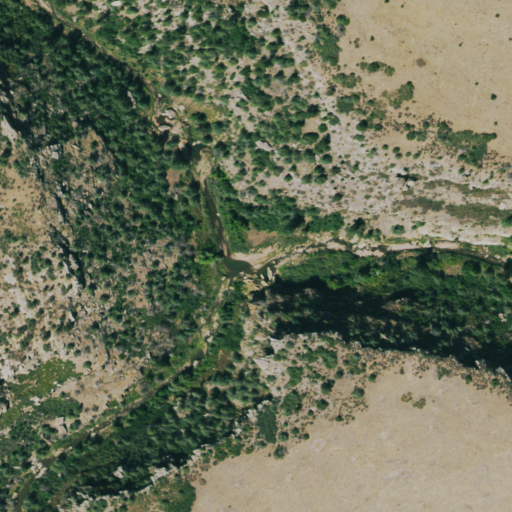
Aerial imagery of valley in Colorado named North Saint Charles Canyon containing shrub, evergreen forest, and grassland